Field crop: maize
Growth stage: 2
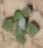
Species: chenopodium